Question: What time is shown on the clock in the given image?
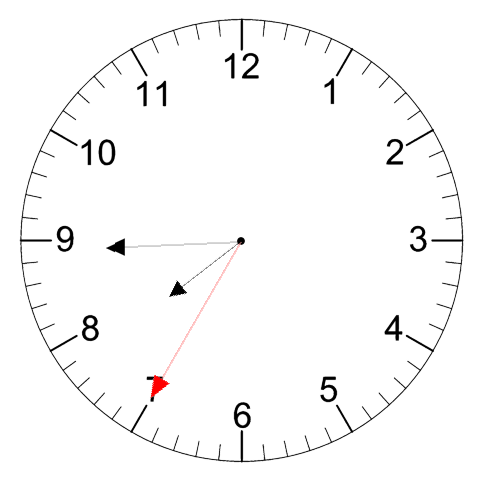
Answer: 07:44:35